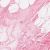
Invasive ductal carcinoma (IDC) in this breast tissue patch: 0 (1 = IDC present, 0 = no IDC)